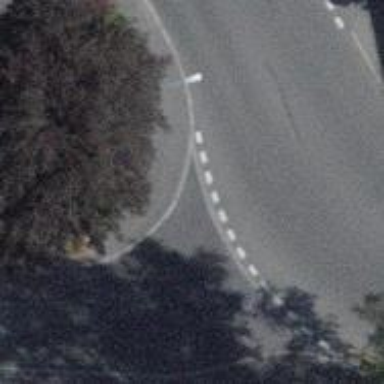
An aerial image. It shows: Kerb serving as barrier.